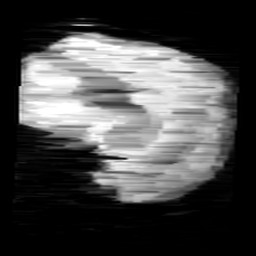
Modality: minIP
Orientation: sagittal
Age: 11
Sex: male
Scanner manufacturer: siemens
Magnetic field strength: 3 T
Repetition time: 0.027 s
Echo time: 0.02 s